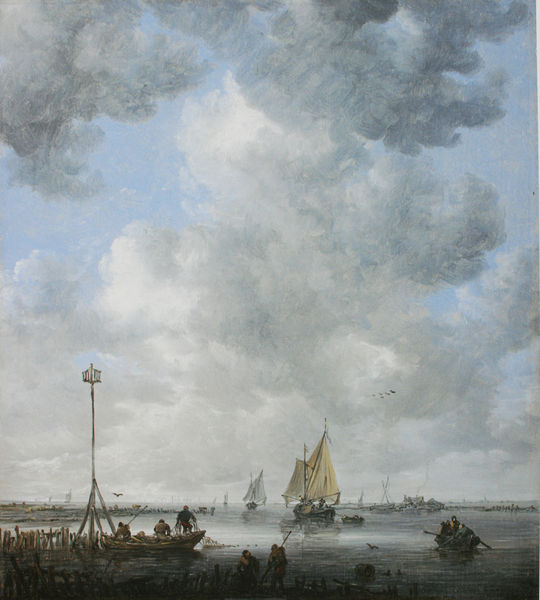
Titel: Seestück mit Fischern
Künstler: Jan van Goyen
Standort: Budapest
Institution: Szépmüvészeti Múzeum
Schlagwörter: himmel, meer, wasser, wolken, see, abend, hell, malerei, horizont, kalt, nass, vögel, personen, boot, boote, schiff, segel, segelboot, strand, fischer, mast, hafen, ölgemälde, seestück, segler, stecken, holländer, stochern, meehr